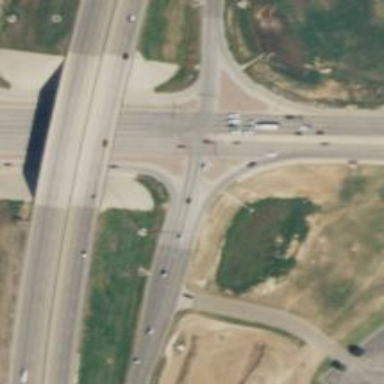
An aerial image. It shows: Secondary link road.